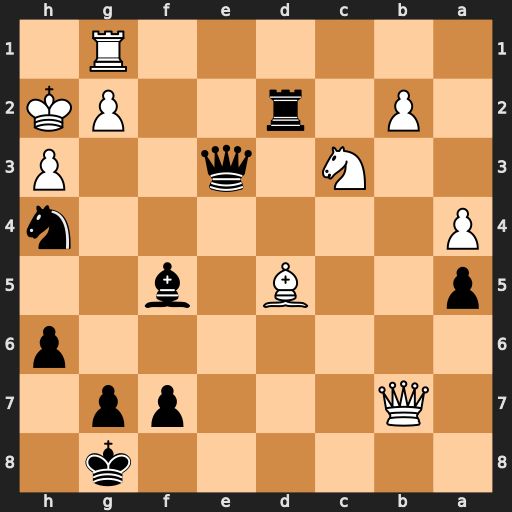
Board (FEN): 6k1/1Q3pp1/7p/p2B1b2/P6n/2N1q2P/1P1r2PK/6R1
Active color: b
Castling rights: -
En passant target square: -
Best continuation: Qxh3#